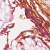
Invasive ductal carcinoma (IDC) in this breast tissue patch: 0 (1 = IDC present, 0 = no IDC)